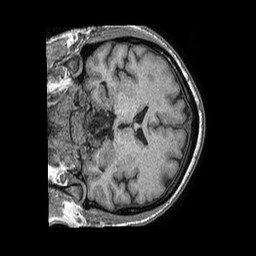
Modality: T1w
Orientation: coronal
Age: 62
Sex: male
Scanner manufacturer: philips
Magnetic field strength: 1.5 T
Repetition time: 0.007659 s
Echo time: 0.003543 s